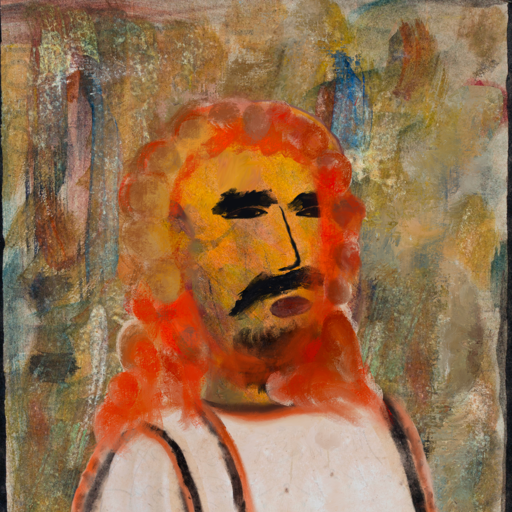
Background: Pipe, Head And Neck Side: Gypsy_Mother, Face Side: Mosgoul, Bust: Roy_Bahadur, Hair Side: Rupkatha, Head Accessory: Blank, Second Necklace: Blank, Necklace: Blank, Baby: Blank